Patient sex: M
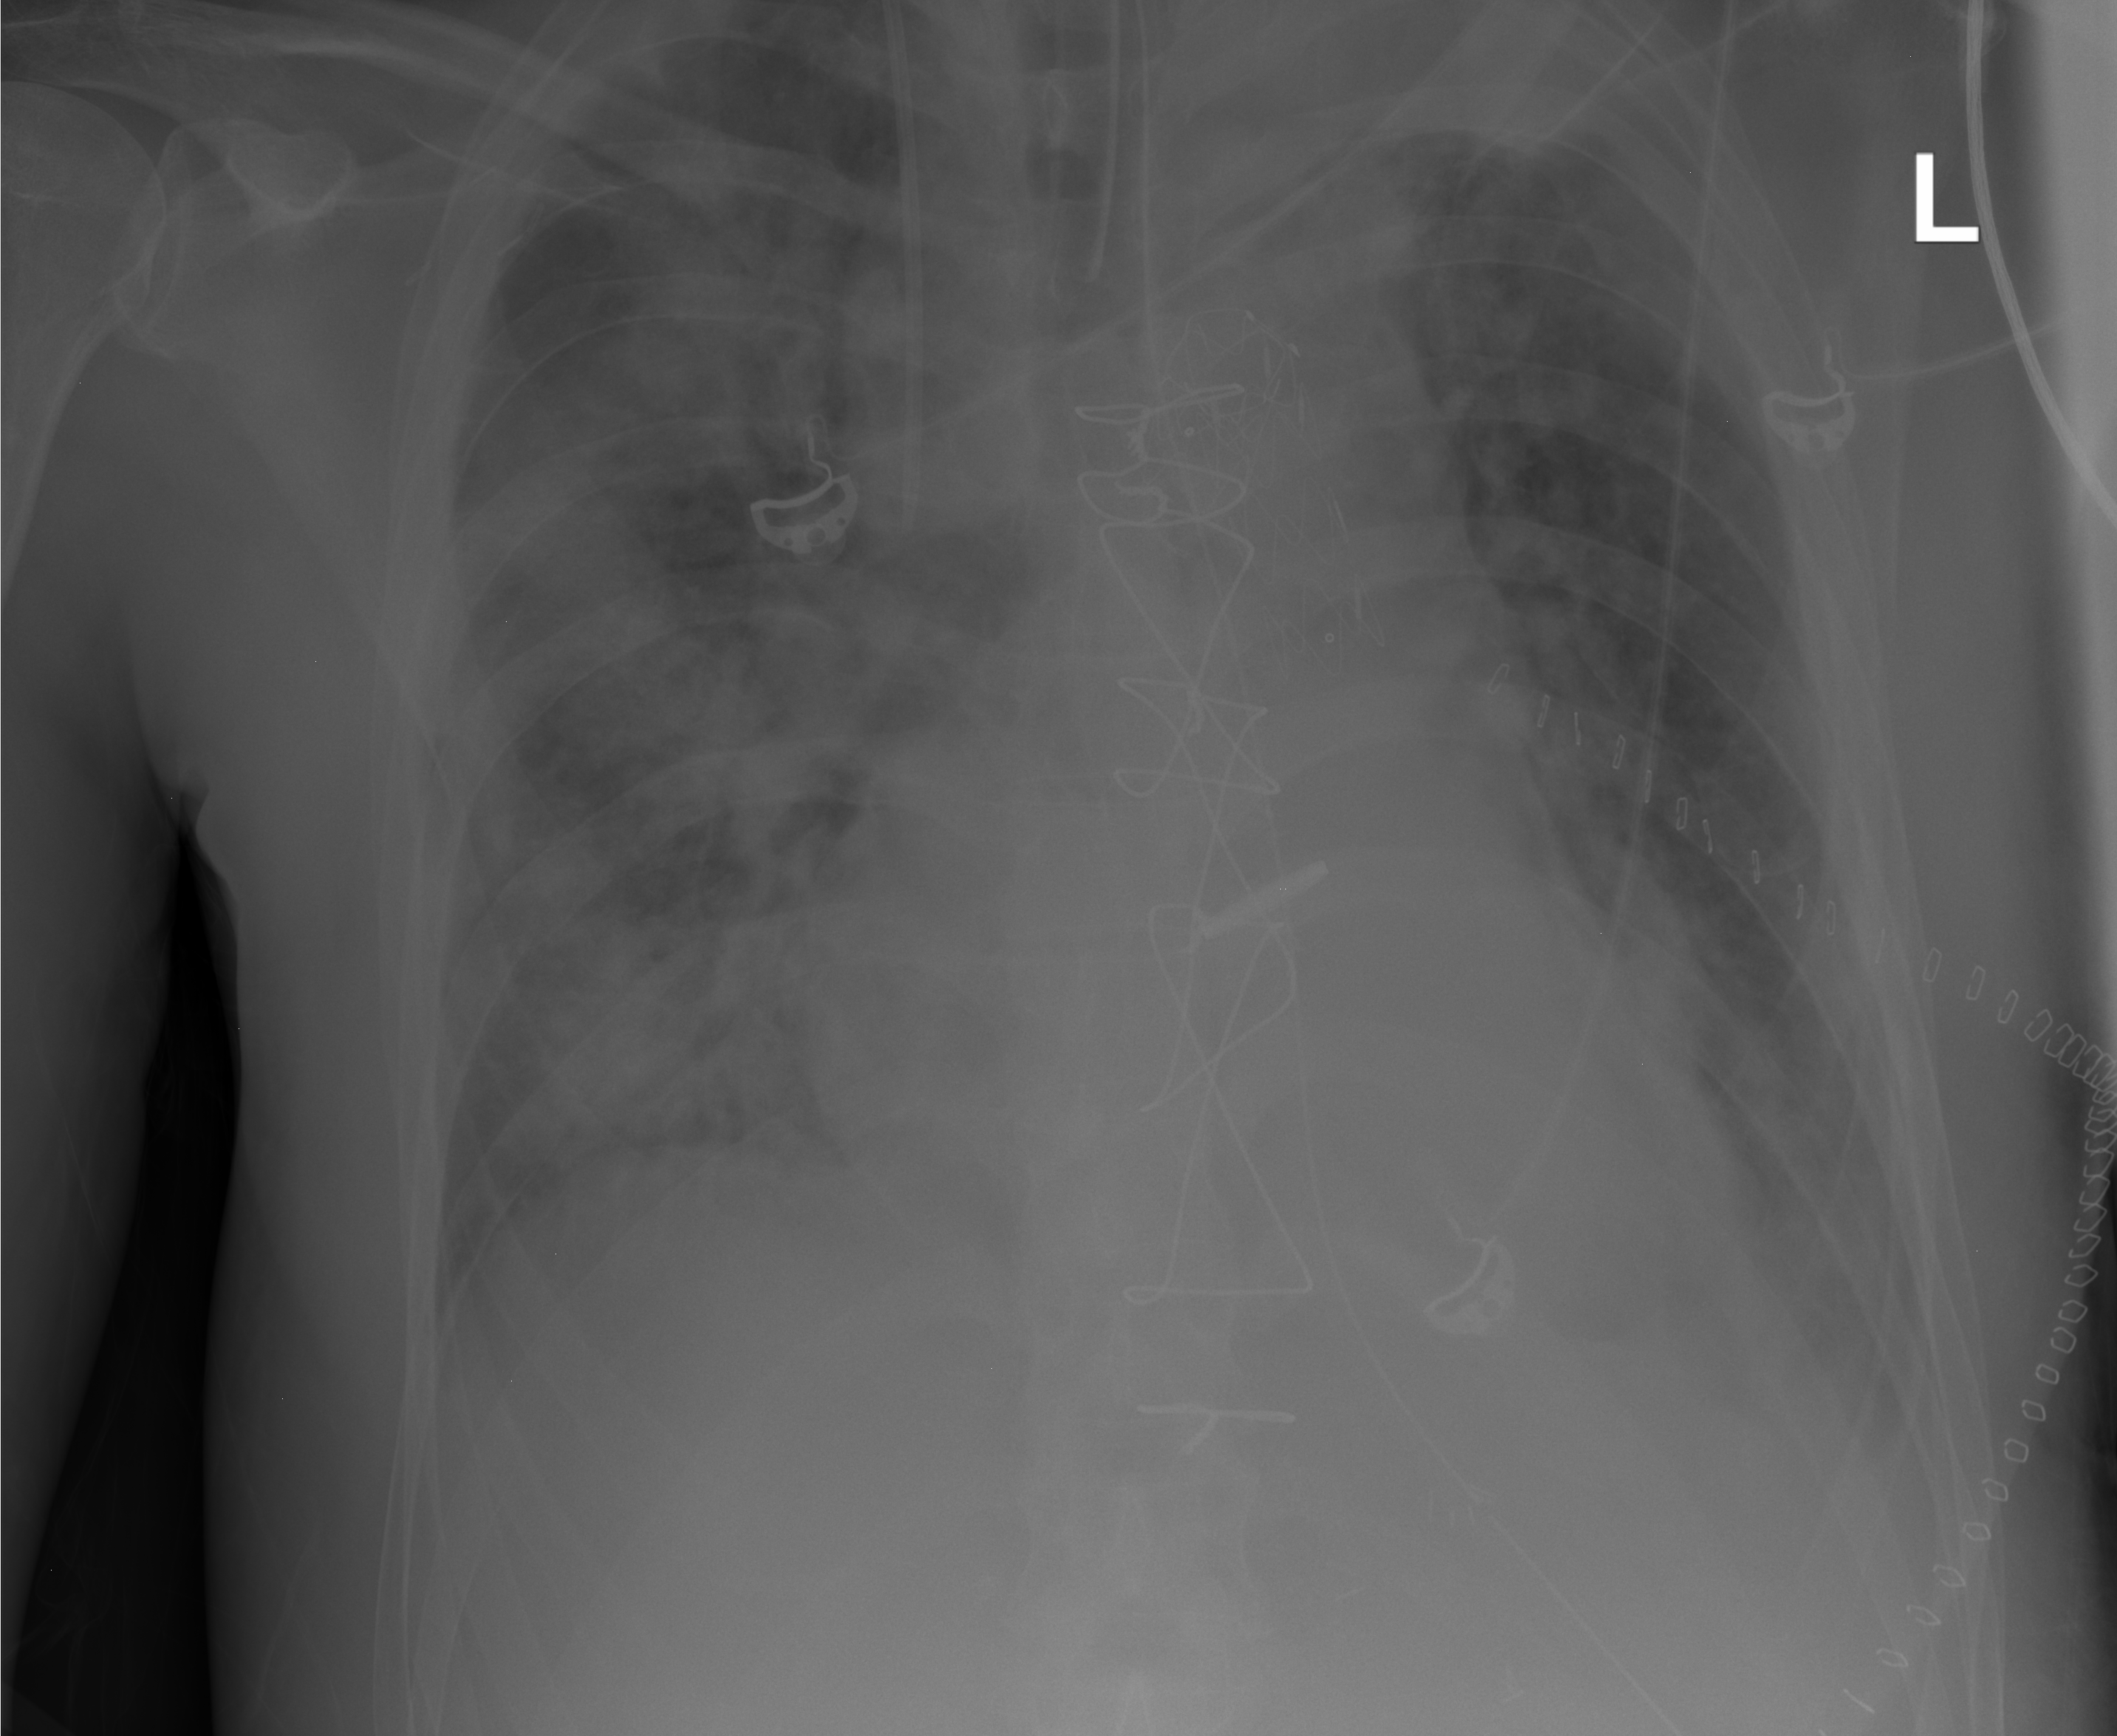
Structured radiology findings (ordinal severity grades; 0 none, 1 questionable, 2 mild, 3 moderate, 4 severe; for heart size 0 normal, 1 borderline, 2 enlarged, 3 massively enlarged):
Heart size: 0
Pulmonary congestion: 2
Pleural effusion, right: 0
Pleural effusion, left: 2
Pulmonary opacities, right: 4
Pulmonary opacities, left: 3
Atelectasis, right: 2
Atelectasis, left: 2